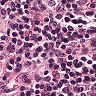
Metastatic tissue present: no